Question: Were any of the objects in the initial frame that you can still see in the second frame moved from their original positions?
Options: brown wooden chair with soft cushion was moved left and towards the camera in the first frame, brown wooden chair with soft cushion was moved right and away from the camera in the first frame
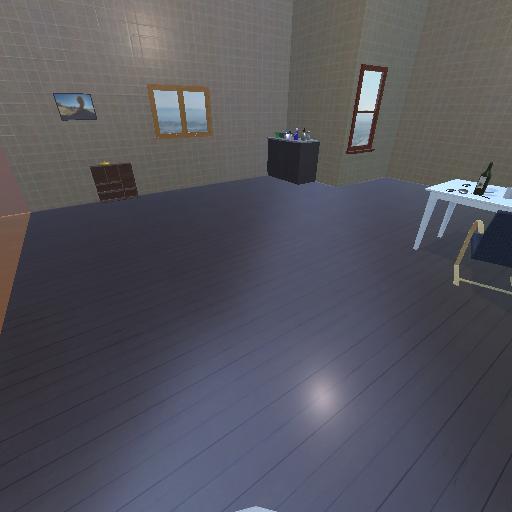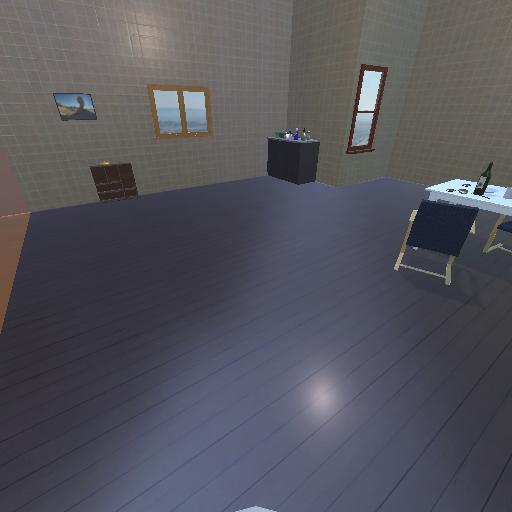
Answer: brown wooden chair with soft cushion was moved left and towards the camera in the first frame